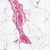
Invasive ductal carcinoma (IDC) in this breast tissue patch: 0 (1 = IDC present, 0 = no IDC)